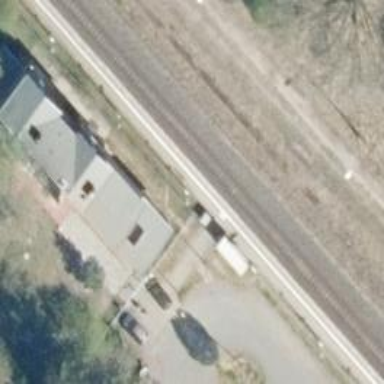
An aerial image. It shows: Platform with shelter for public transport. It is railway platform.